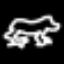
Label: frog